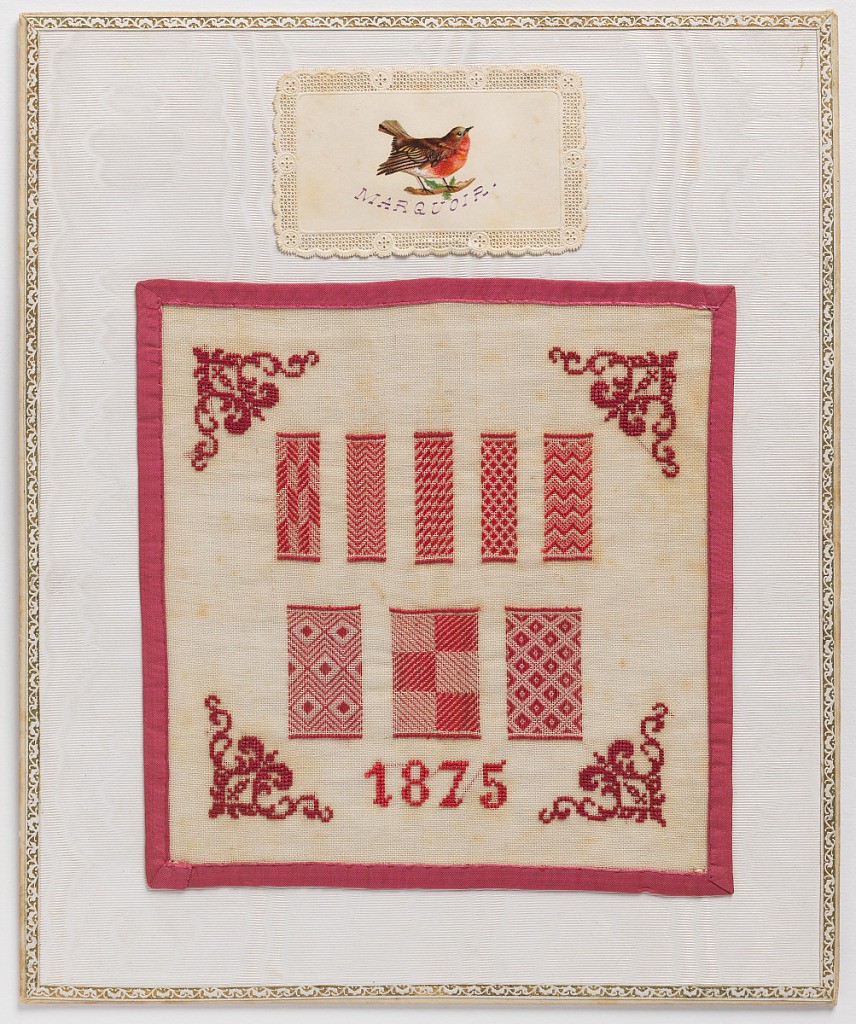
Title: Sewing sample
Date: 1875
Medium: Linen; silk
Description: Small square of white linen, canvas of fine quality worked in red silk; center, a group of various stitches in small oblong forms; corners decoration in cross-stitch. Edge bound in red silk.